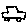
Label: car